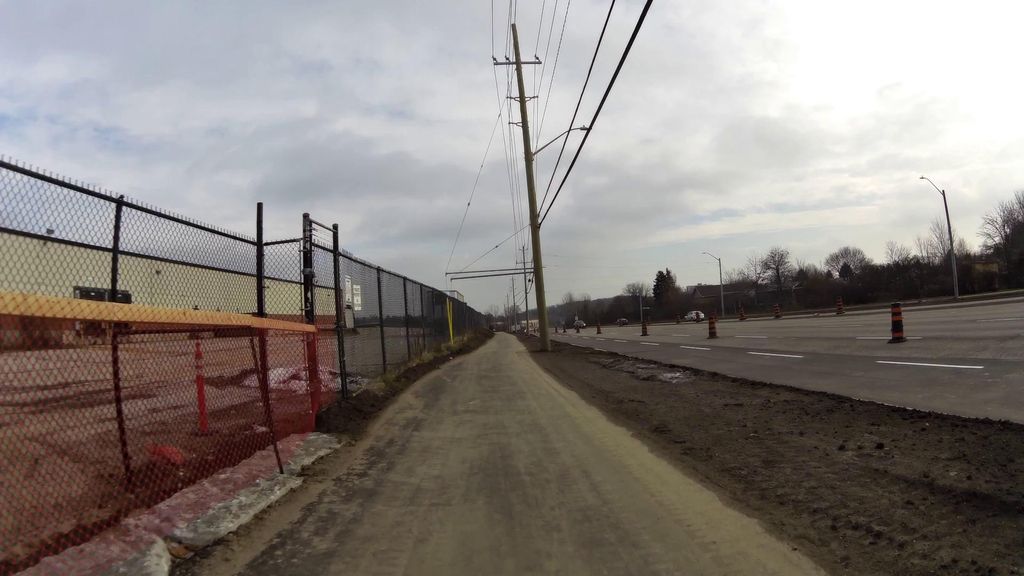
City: kitchener-waterloo